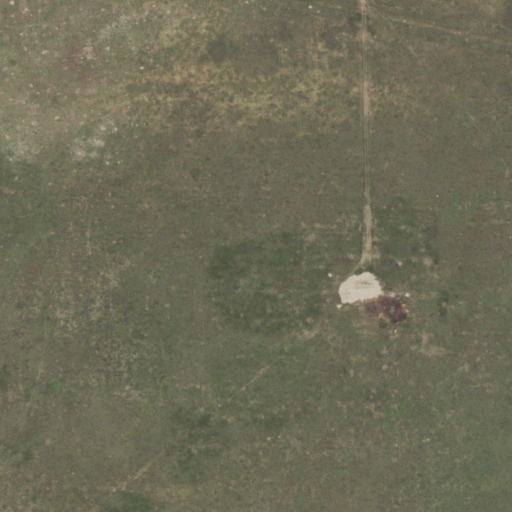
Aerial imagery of plain(s) in Kansas named Pasture Number Twentyone containing grassland and open development